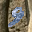
Label: 9